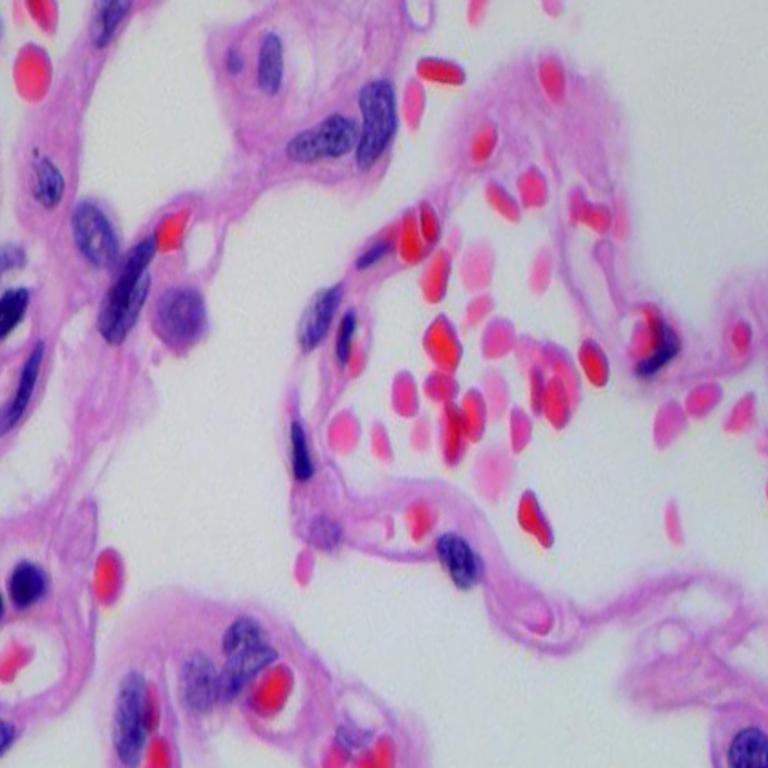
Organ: lung
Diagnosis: benign